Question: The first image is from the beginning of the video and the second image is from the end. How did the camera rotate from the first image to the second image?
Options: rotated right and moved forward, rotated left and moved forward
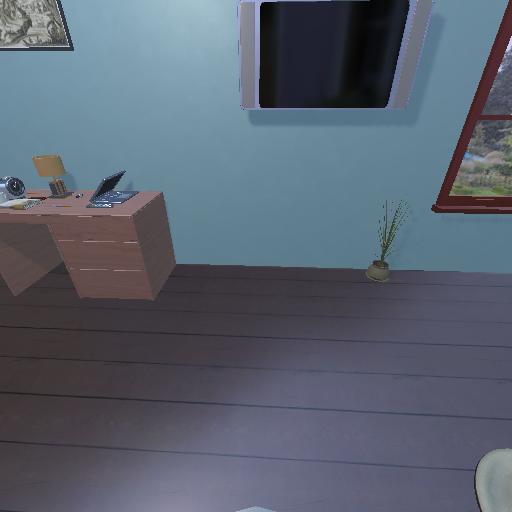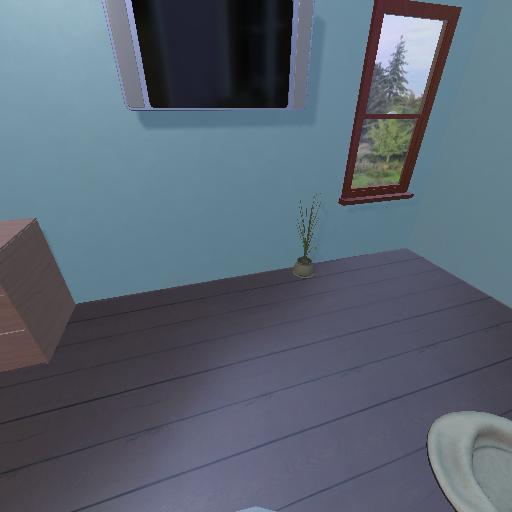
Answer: rotated right and moved forward